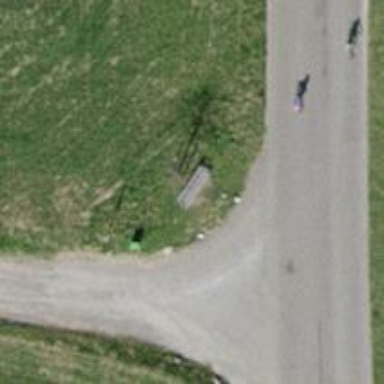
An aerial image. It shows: Brown bench.